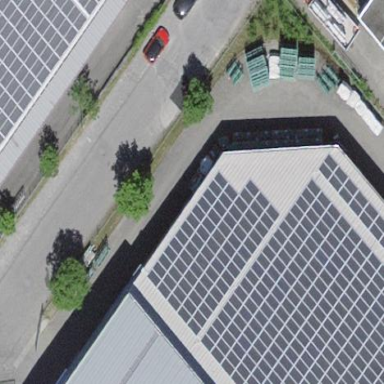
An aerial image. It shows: Solar photovoltaic panel generator.